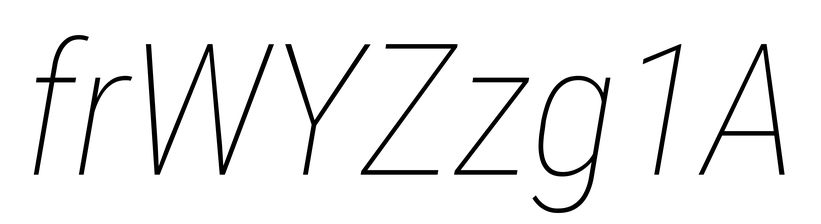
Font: Roboto-Italic_Condensed_Thin_Italic